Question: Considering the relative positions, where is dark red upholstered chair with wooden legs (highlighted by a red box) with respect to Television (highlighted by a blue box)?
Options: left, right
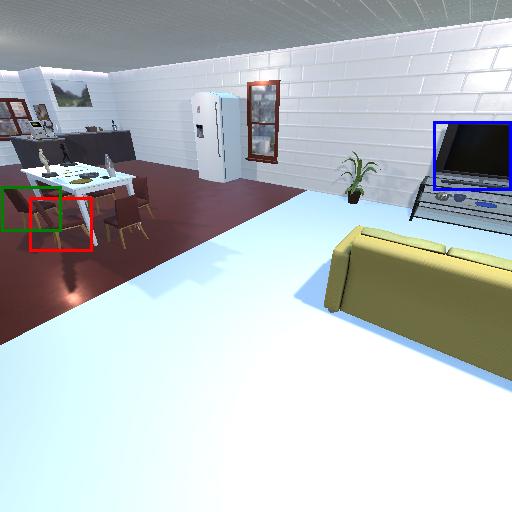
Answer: left